Interaction volume radius: 10 \u00c5
Interaction volume height: 15 \u00c5
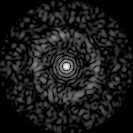
Disorder parameter: 0.7978